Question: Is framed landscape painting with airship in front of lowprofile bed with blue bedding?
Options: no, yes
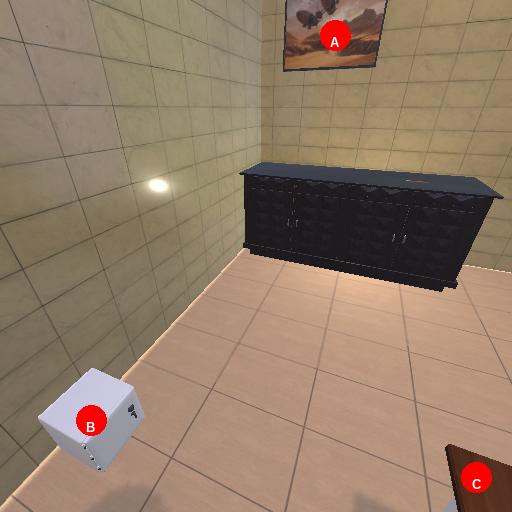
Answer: no